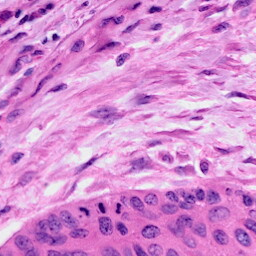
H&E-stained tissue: Cervix